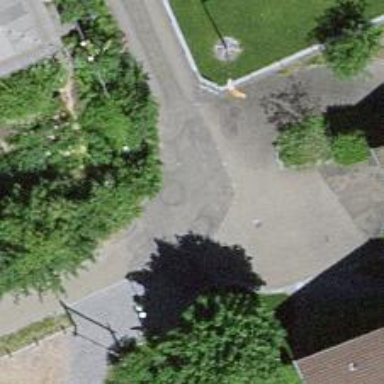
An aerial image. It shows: Asphalt driveway designated as service road without sidewalk.